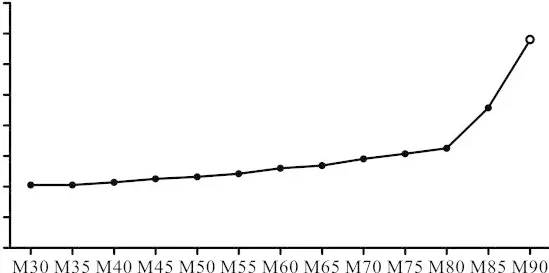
Marathon world best times per age group. Full dots, world best times per age group; open dot, marathon-finishing time for present athlete. Data was obtained from the record lists of the International Association of Athletics Federations and World Master Athletics.
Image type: pathology (immunostaining)